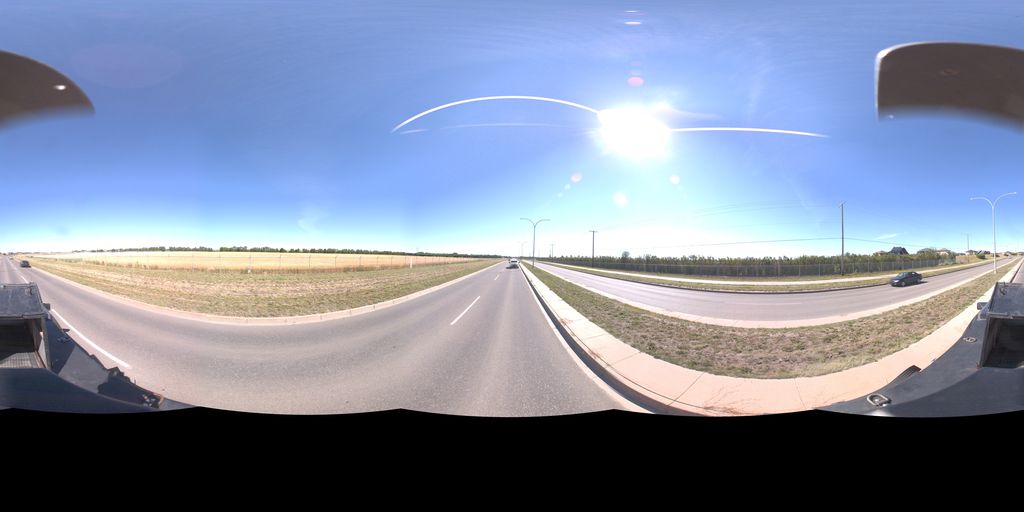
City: saskatoon